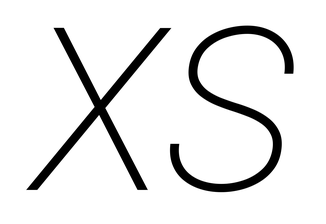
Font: Roboto-Italic_ExtraLight_Italic